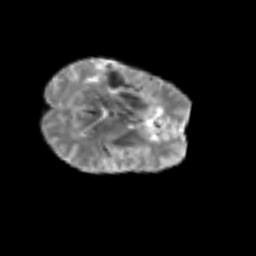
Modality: T2w
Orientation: axial
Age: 46
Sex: male
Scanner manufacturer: siemens
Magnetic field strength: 3 T
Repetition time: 6.1 s
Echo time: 0.101 s